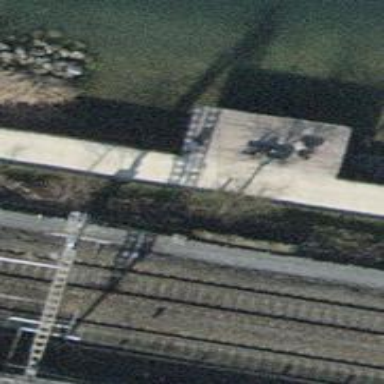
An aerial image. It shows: Bench for seating.